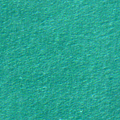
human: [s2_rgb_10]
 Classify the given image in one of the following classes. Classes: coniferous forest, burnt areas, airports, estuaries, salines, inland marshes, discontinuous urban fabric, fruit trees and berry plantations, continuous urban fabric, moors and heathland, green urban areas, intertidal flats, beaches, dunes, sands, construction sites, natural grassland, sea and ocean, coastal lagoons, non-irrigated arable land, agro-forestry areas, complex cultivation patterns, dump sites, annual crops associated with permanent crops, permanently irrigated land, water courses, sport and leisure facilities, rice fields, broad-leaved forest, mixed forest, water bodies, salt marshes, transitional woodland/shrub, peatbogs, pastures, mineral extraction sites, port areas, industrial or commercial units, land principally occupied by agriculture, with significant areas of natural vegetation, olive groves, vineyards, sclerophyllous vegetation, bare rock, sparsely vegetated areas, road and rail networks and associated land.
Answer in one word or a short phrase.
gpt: sea and ocean